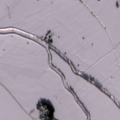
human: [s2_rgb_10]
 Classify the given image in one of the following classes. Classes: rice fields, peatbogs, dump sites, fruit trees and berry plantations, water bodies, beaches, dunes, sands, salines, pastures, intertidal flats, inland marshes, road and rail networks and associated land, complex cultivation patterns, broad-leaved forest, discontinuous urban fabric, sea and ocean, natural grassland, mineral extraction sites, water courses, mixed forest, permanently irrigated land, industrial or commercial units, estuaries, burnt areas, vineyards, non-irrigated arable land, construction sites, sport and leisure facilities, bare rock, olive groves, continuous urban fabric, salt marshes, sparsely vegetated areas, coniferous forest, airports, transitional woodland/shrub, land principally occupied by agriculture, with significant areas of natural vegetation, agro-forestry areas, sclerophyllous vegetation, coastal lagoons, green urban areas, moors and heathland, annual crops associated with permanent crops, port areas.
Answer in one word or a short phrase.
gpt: non-irrigated arable land, land principally occupied by agriculture, with significant areas of natural vegetation, coniferous forest